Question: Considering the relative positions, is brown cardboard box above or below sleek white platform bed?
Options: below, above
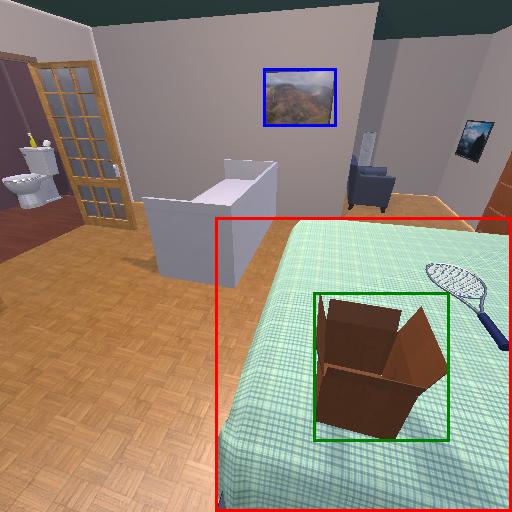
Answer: below